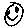
Label: smiley face